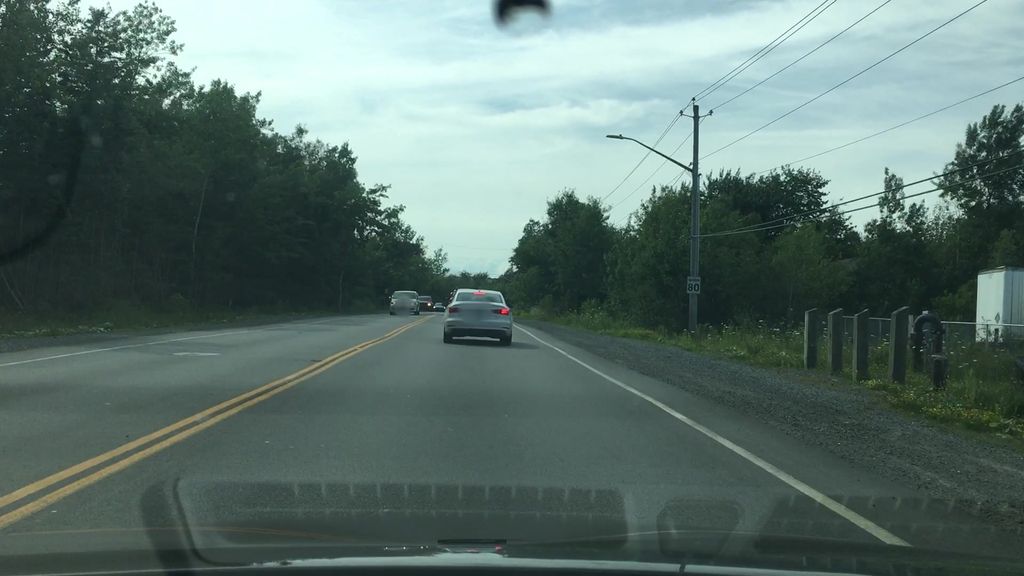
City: halifax